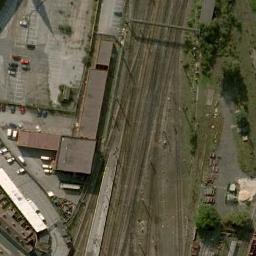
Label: railway